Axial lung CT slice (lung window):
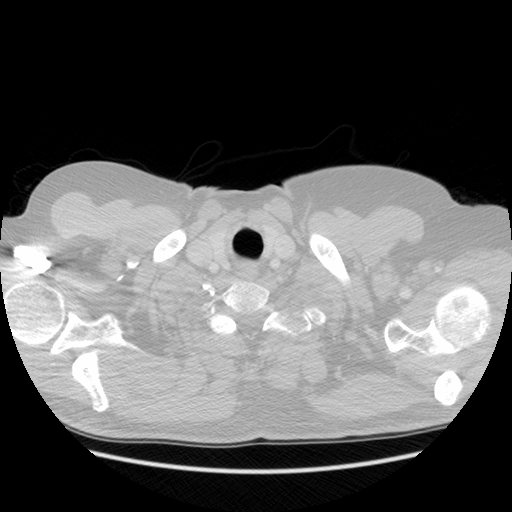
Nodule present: no